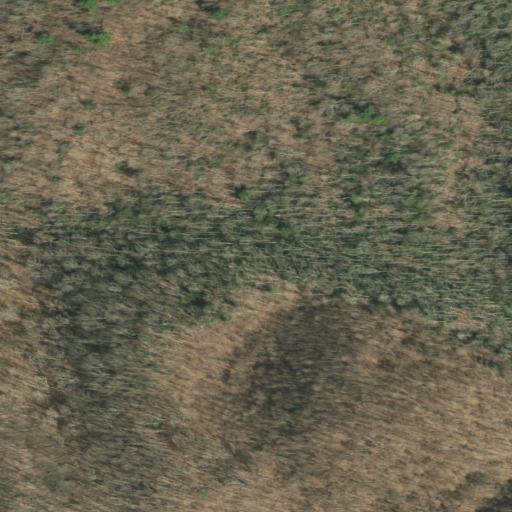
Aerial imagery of mountain in Tennessee named Little Pine Mountain containing deciduous forest and mixed forest